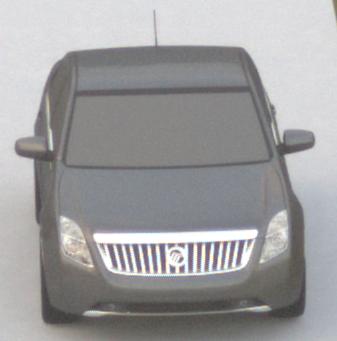
Make: Mercury
Model: Milan
Detailed model: -
Model produced from: 2009
Model produced until: 2010
Doors: 4
Color: gray
Road condition: dry road
Daytime: sunrise or sunset
Contrast: low contrast